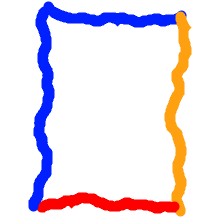
Shape: rectangle